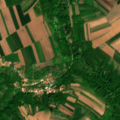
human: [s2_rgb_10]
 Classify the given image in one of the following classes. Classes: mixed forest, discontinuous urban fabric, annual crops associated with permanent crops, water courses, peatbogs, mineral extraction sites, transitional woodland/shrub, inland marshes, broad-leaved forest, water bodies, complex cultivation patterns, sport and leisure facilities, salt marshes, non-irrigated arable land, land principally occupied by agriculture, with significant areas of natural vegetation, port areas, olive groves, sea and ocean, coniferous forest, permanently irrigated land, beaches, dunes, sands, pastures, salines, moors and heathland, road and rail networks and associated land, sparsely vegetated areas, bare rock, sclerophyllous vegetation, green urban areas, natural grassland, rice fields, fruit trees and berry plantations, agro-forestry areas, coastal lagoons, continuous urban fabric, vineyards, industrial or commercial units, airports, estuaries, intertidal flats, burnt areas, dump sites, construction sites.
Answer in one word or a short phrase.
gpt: non-irrigated arable land, land principally occupied by agriculture, with significant areas of natural vegetation, broad-leaved forest